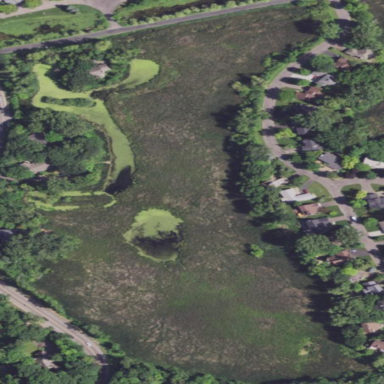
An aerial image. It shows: Marsh wetland.